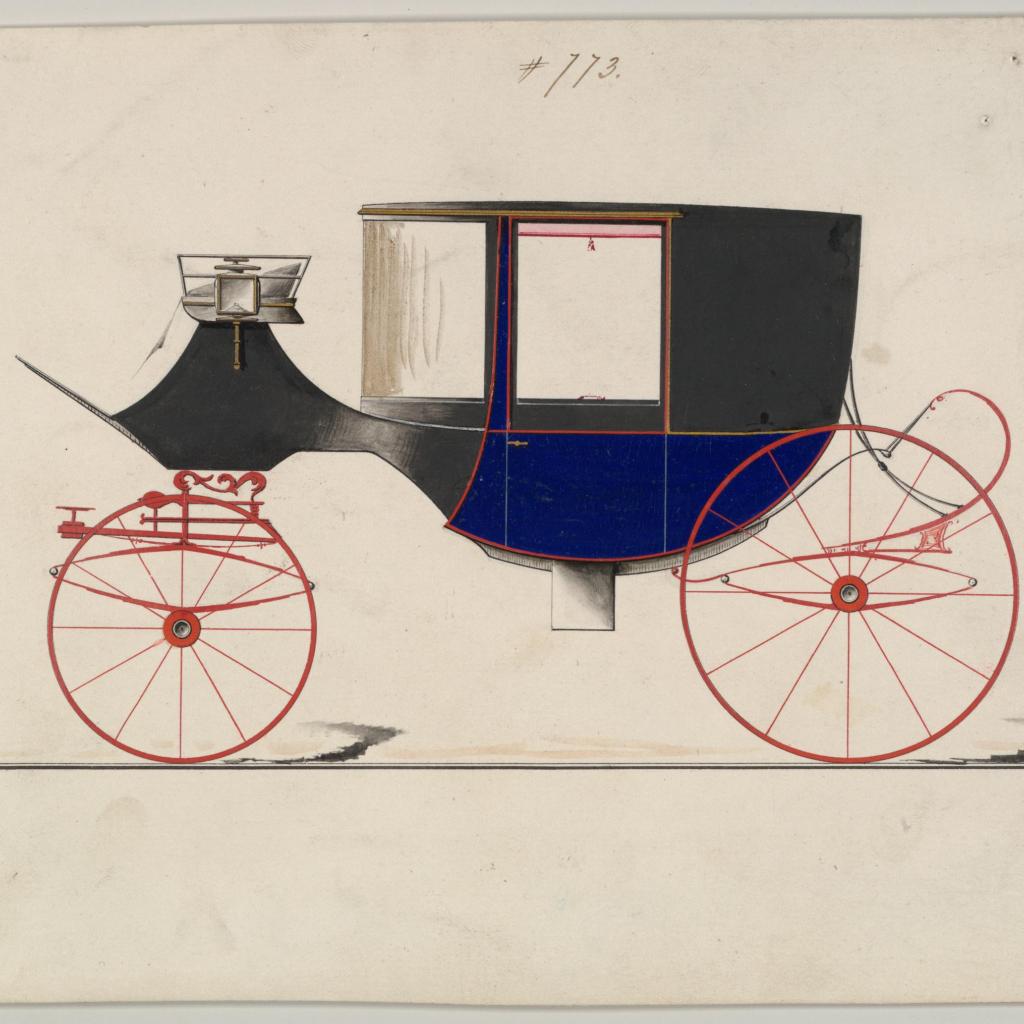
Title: Design for Coupé, no. 773
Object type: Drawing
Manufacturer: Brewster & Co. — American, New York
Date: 1850–70
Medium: Pen and black ink, watercolor and gouache with gum arabic and metallic ink
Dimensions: sheet: 6 x 8 1/4 in. (15.2 x 21 cm)
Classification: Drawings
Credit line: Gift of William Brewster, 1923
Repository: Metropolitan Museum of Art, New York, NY